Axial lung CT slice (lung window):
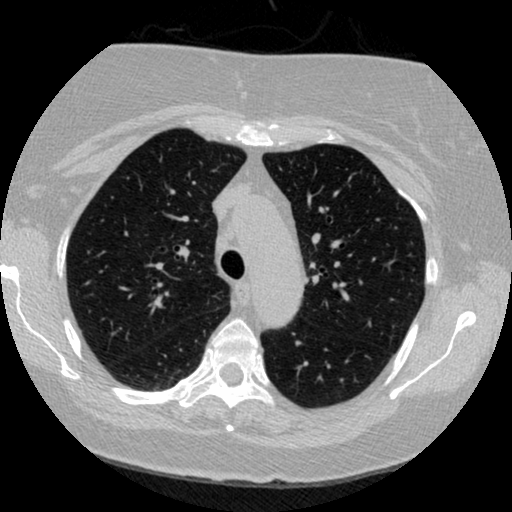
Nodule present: no